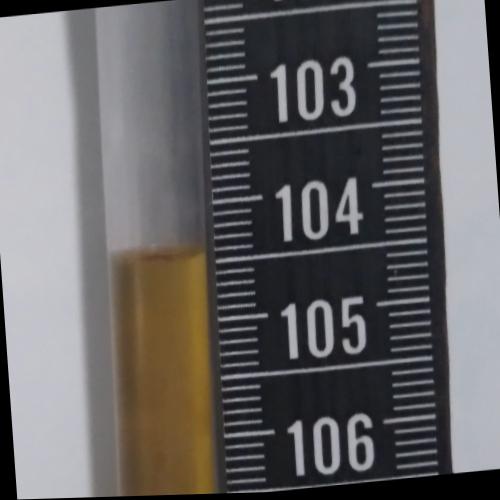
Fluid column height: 104.4 cm